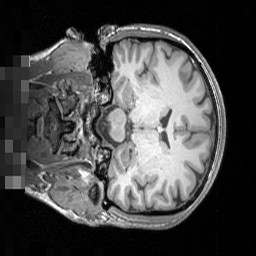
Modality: T1w
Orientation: coronal
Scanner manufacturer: siemens
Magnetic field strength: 3 T
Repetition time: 1.5 s
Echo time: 0.00291 s